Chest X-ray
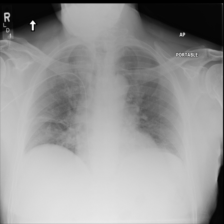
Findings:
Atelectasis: negative
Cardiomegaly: negative
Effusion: negative
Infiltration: positive
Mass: negative
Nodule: negative
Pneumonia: negative
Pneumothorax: negative
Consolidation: negative
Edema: negative
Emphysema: negative
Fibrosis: negative
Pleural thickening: negative
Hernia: negative